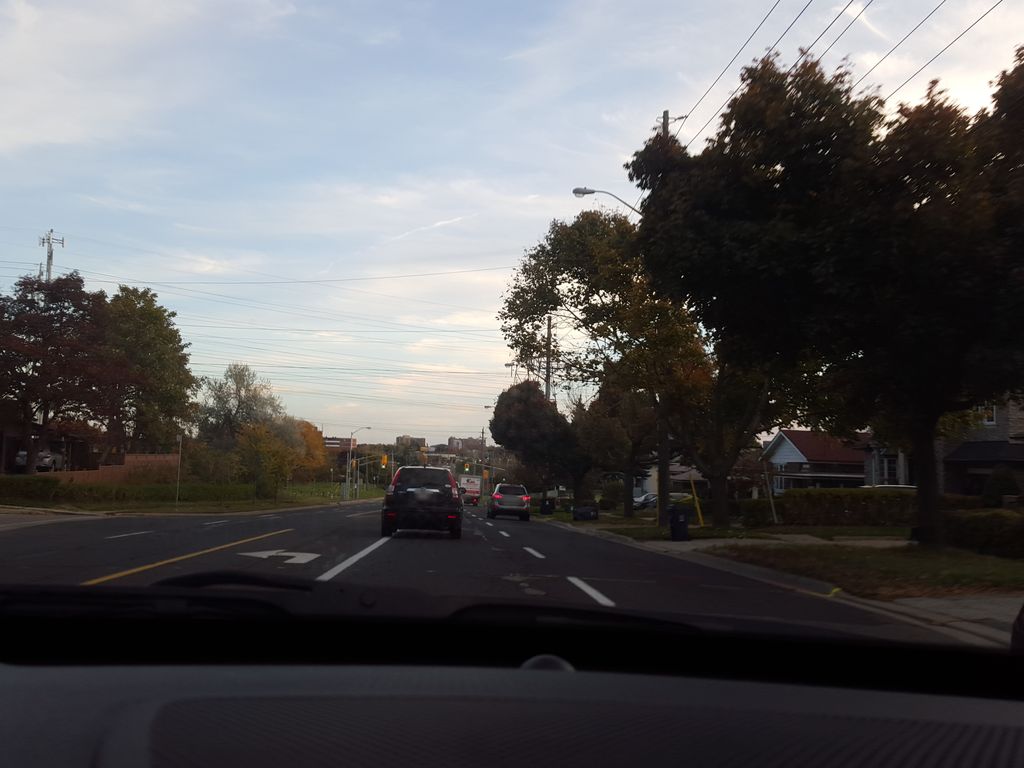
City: toronto